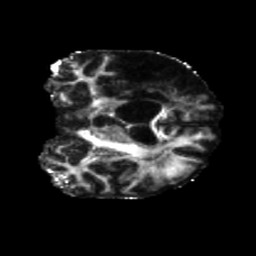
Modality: FA
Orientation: coronal
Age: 64
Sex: male
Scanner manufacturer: siemens
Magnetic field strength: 3 T
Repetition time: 5.25 s
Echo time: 0.08 s